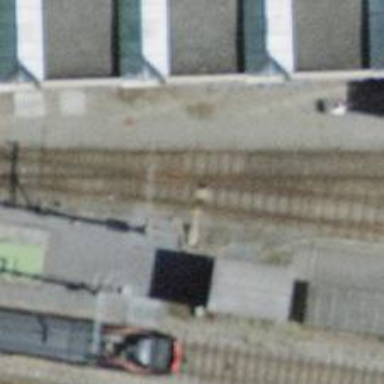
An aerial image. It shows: Railway switch.